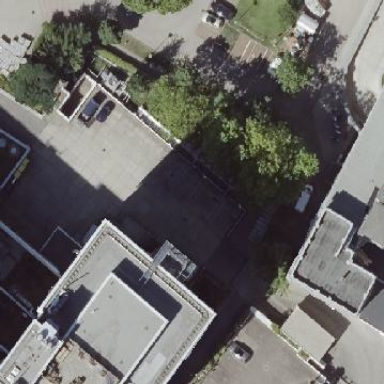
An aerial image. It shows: Bicycle parking area with wall loops for securing bikes.